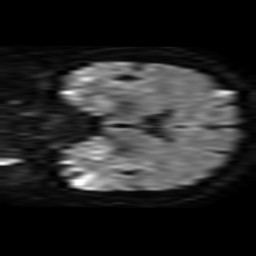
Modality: TRACE
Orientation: coronal
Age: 56
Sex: female
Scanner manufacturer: philips
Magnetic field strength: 3 T
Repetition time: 3.945 s
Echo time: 0.06104 s